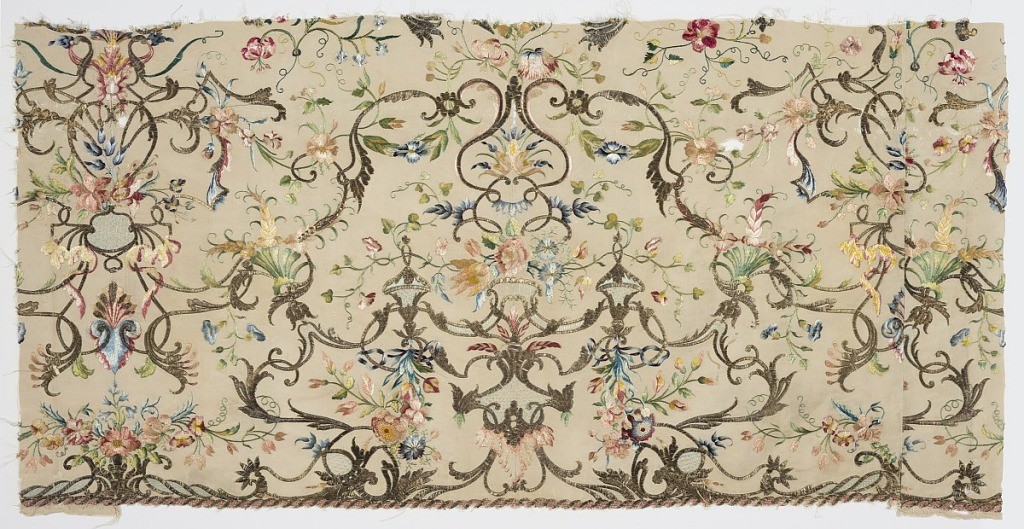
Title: Panel fragment
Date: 18th century
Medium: silk, metallic yarns, parchment Technique: embroidered in satin and knotted stitches on plain weave over parchment shapes
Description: Symmetrical Rococo design of silver gilt arabesques and cartouches, combined with naturalistic flowers in polychrome silks, on ivory silk ground.